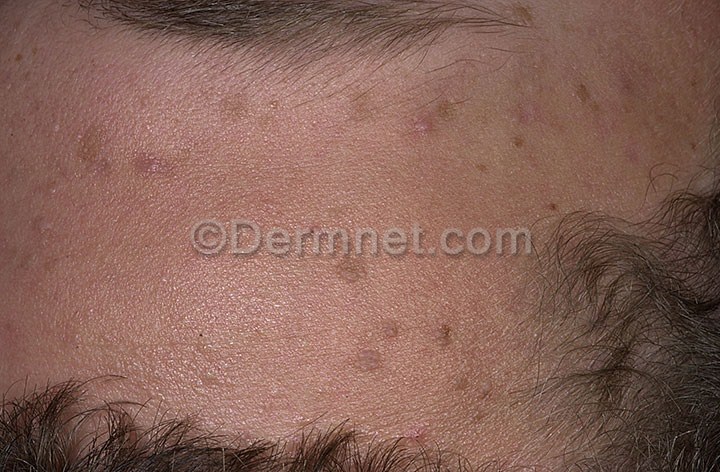
Disease: Warts Molluscum and other Viral Infections